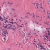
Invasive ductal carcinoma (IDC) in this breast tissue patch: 0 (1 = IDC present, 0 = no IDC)